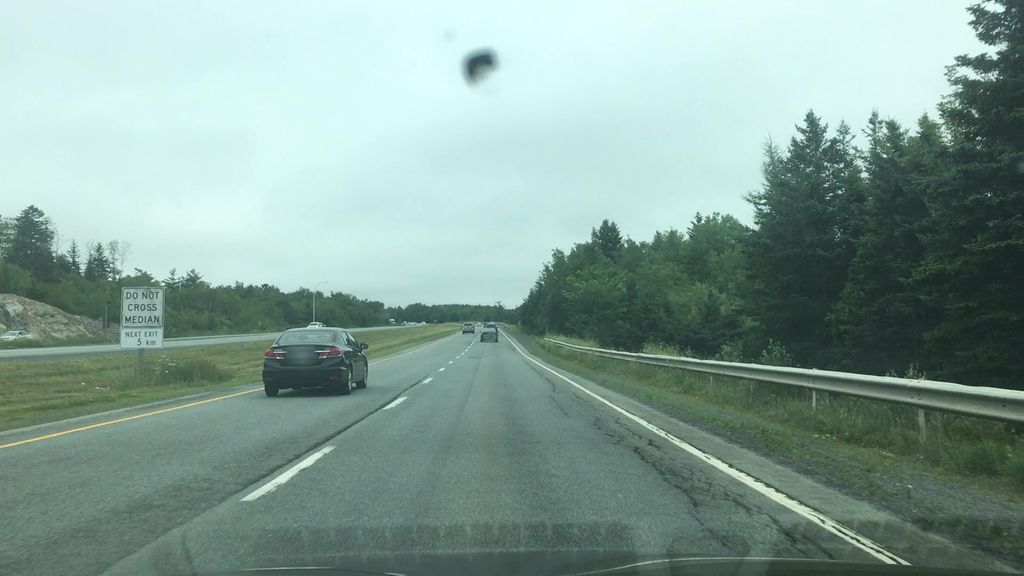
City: halifax